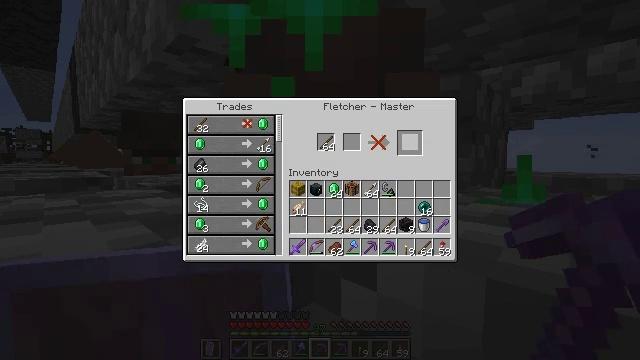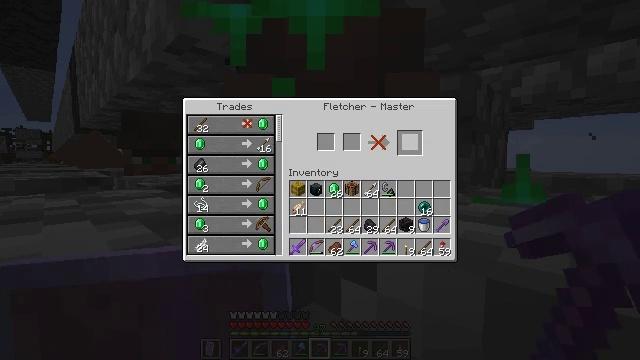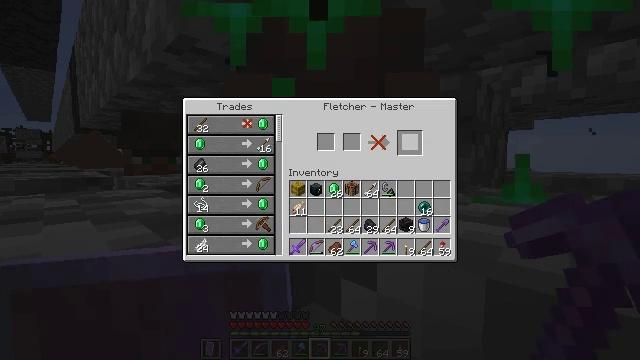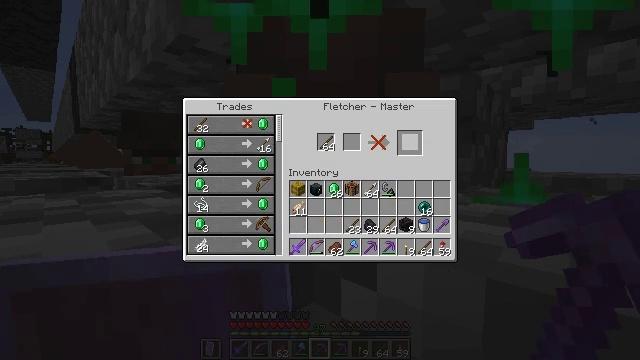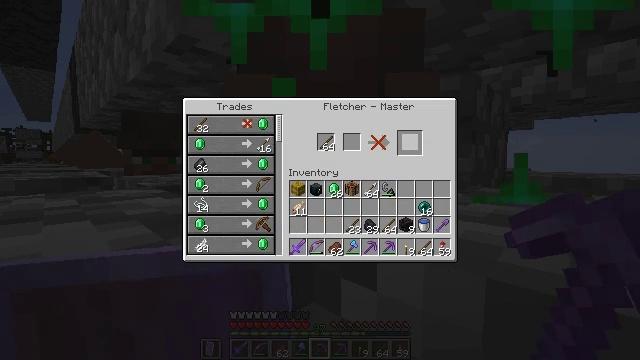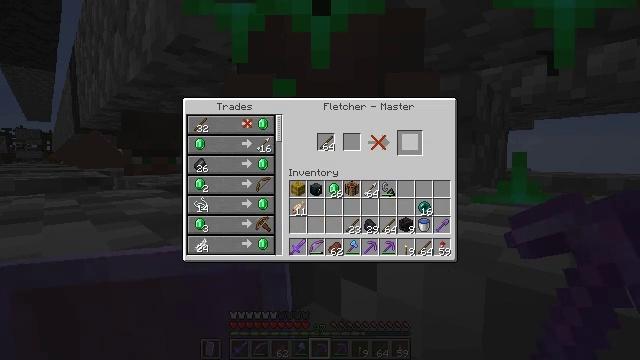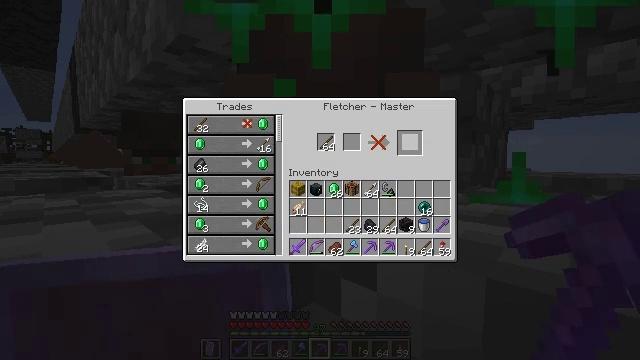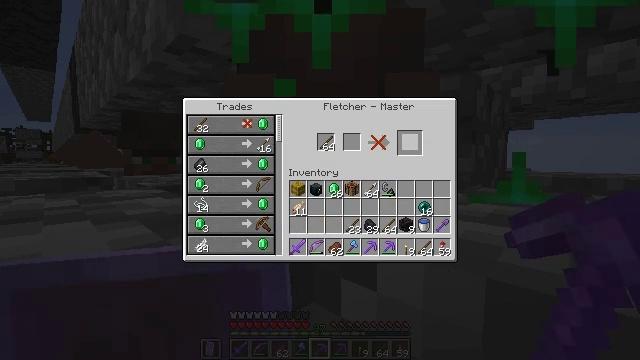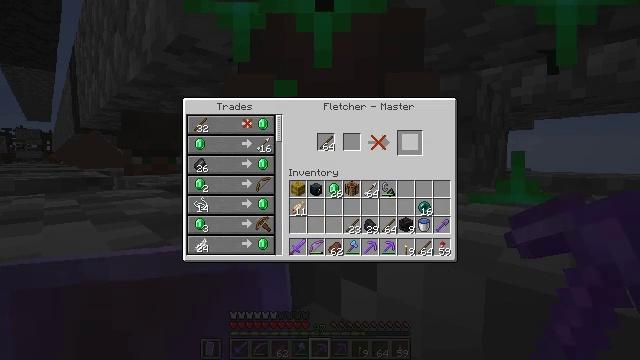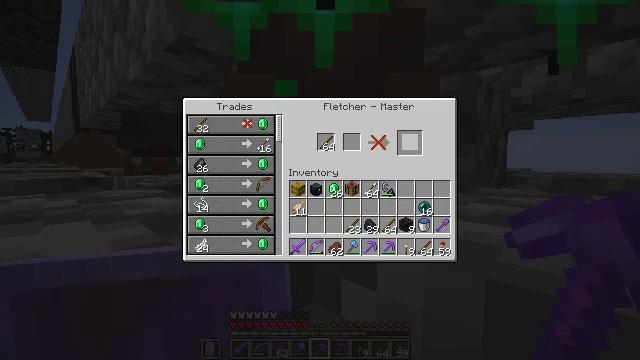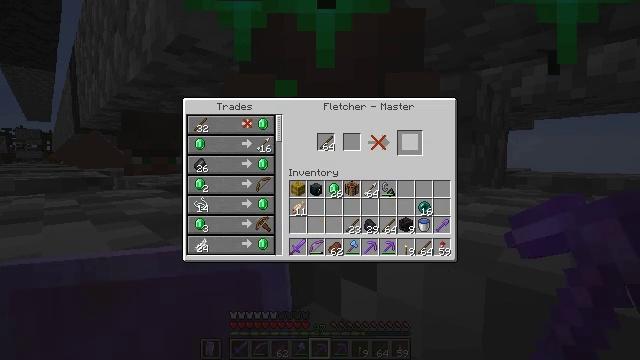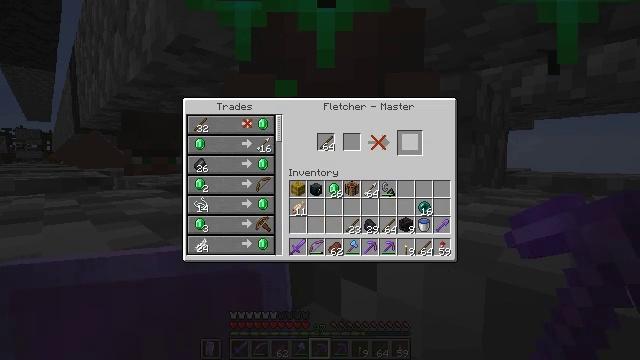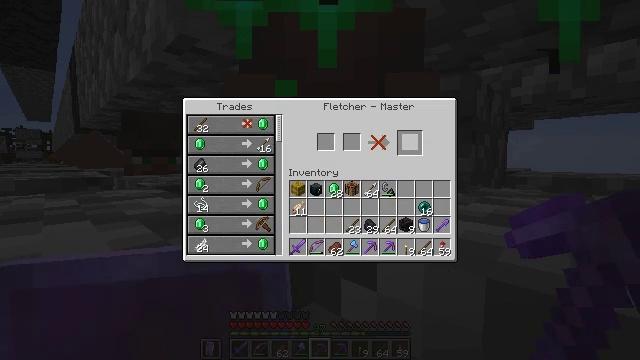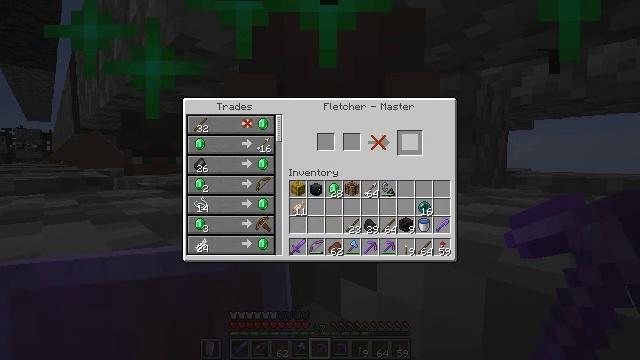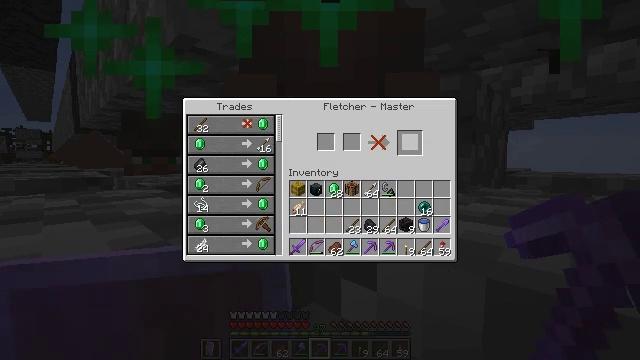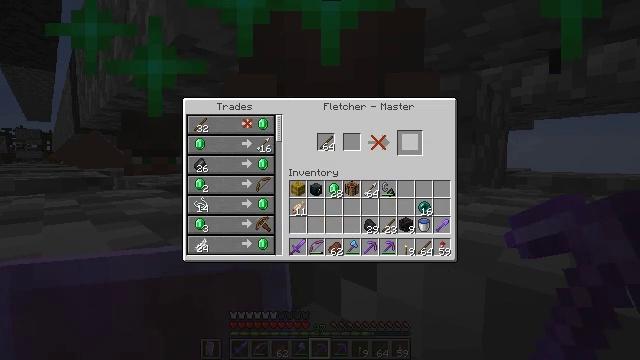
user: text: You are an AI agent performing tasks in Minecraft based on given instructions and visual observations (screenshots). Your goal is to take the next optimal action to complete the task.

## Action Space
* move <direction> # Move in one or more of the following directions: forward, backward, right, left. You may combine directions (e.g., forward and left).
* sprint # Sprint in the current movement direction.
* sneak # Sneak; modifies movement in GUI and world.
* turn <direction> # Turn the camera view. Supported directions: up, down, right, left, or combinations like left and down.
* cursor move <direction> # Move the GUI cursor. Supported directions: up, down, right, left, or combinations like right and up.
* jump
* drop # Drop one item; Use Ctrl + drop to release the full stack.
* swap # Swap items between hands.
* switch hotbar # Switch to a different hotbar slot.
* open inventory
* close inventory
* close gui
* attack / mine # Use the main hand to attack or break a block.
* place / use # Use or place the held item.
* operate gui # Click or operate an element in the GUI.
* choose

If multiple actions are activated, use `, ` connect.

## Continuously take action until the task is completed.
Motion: motion action
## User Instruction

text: Put necessary items in the crafting grid to craft an emerald.
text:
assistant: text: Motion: sneak, attack / mine, jump
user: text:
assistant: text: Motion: sneak, attack / mine
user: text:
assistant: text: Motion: sneak, attack / mine, jump
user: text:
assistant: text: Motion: sneak, attack / mine, jump
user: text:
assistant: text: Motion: sneak, attack / mine, jump
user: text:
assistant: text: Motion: sneak
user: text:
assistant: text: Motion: sneak, attack / mine, jump
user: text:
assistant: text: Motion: sneak, attack / mine, jump
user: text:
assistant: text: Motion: sneak, attack / mine, jump
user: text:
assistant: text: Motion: sneak
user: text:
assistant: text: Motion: sneak, attack / mine, jump
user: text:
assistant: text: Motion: sneak, attack / mine, jump
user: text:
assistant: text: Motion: sneak, attack / mine, jump
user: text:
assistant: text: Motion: sneak
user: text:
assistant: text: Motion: sneak, attack / mine, jump
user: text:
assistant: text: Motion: sneak, attack / mine, jump
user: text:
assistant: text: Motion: sneak, attack / mine, jump
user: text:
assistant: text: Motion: sneak
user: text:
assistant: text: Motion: sneak, attack / mine, jump
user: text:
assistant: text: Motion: sneak, attack / mine, jump
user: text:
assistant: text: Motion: sneak, attack / mine, jump
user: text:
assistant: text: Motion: sneak, jump
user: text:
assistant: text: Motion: sneak, attack / mine, jump
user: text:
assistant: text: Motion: sneak, attack / mine, jump
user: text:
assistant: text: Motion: sneak, attack / mine
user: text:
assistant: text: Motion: sneak, attack / mine, jump
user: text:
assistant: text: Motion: sneak, attack / mine, jump
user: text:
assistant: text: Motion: sneak, attack / mine, jump